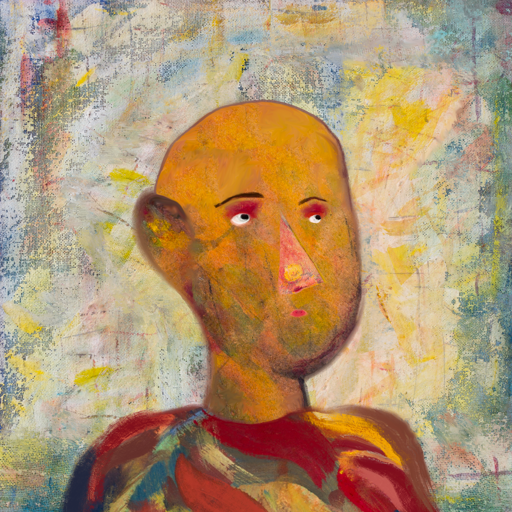
Background: Irani, Head And Neck Side: Gypsy_Mother, Face Side: Irani, Bust: Mother_And_Son_Son, Hair Side: Blank, Head Accessory: Blank, Second Necklace: Blank, Necklace: Blank, Baby: Blank